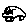
Label: car